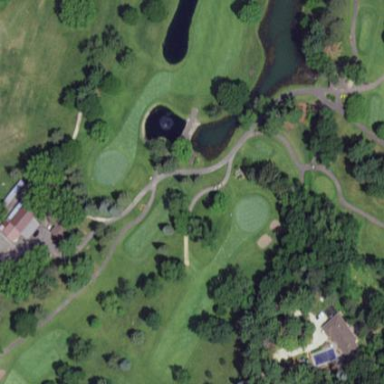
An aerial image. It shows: Water hazard on golf course. The hazard is natural water feature.